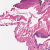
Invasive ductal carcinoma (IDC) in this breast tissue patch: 0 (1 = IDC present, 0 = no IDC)